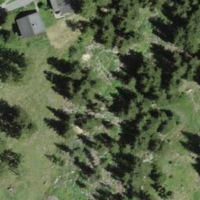
EUNIS habitat code: 43
Species observed at this site:
Eryngium alpinum
Phyteuma betonicifolium
Lotus corniculatus